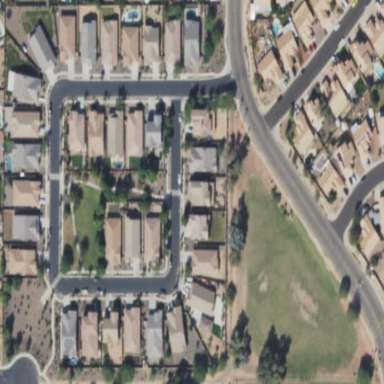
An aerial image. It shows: Residential area composed of single-family homes.